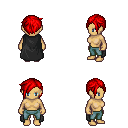
a pixel art fantasy rpg character, female body template, human, tanned skin, black cape, teal pants, red pixie cut hairstyle, four views (front, back, left, right), 2x2 character sprite sheet, small pixel art, hard edges, no anti-aliasing